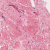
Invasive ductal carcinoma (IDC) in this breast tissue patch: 0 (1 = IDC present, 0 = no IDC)